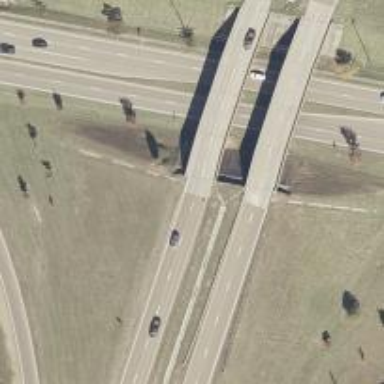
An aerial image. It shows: Motorway bridge.